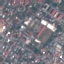
Land use / land cover: Residential